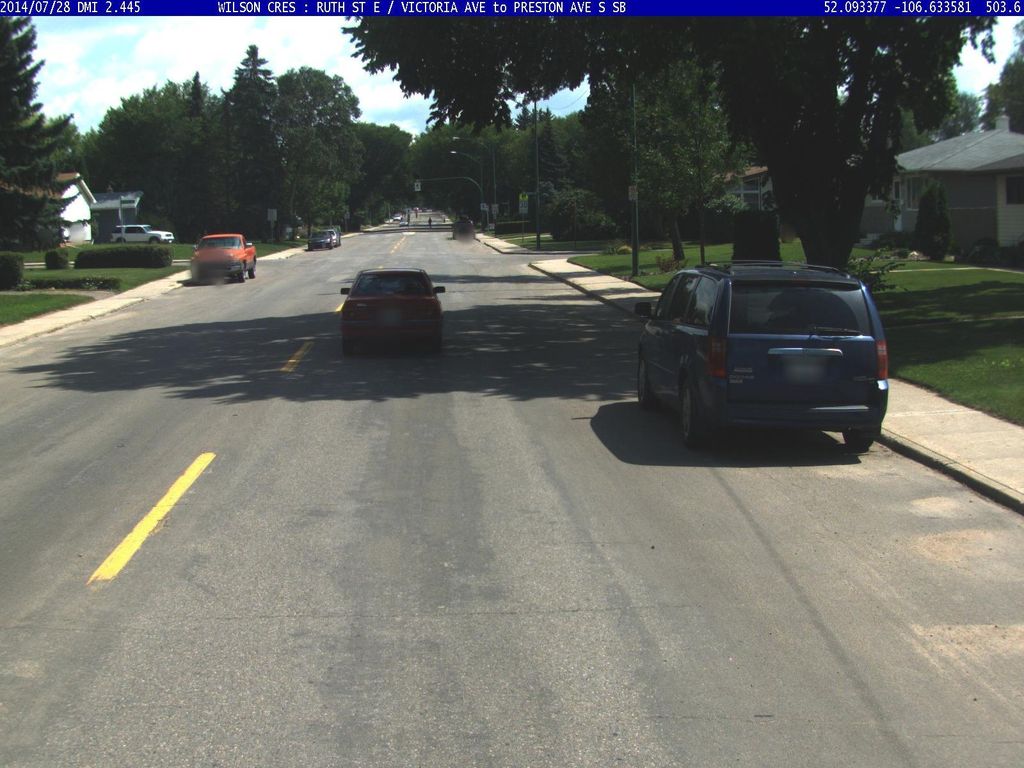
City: saskatoon